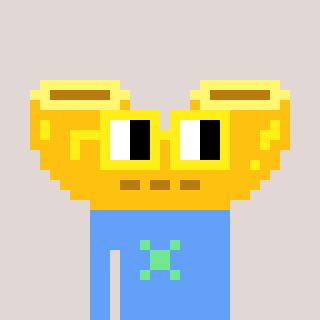
a pixel art character with square yellow glasses, a macaroni-shaped head and a blue-colored body on a warm background